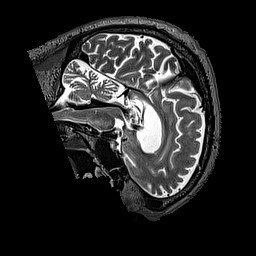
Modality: T2w
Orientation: sagittal
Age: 55
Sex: male
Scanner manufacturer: siemens
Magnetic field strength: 3 T
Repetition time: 3.2 s
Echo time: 0.567 s